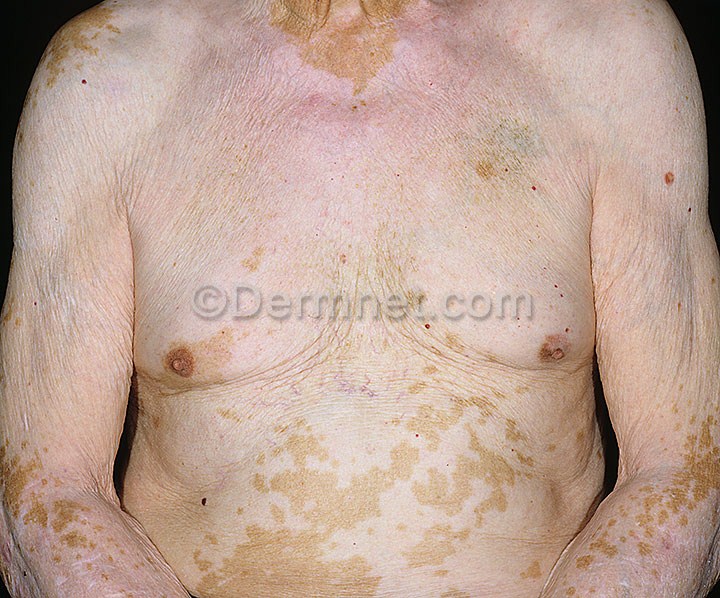
Disease: Light Diseases and Disorders of Pigmentation